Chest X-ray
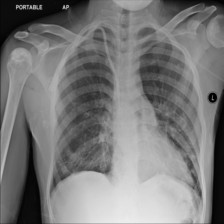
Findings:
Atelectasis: negative
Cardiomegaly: negative
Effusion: negative
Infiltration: positive
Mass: negative
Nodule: negative
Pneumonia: negative
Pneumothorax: negative
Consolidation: negative
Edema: positive
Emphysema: negative
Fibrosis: negative
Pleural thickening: negative
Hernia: negative